Question: I have an one to many table, and if there is rows that have same reference id(Paragraph ID) I want to concatenate so LoginName value have many in same row.
This query does what I want it to do but there is a problem, It replaces first char. the STUFF function requires a replace value.
How can I do this without replacing first char?
'''
SELECT DISTINCT
ParagraphID
, STUFF((
SELECT N'|' + CAST([LoginName] AS VARCHAR(255))
FROM [dbo].[CM_Signature] f2
WHERE f1.ParagraphID = f2.ParagraphID
FOR XML PATH ('')), 1, 2, '') AS FileNameString
FROM [dbo].[CM_Signature] f1
'''

Expected value:
'''
Daniel | Emma
'''
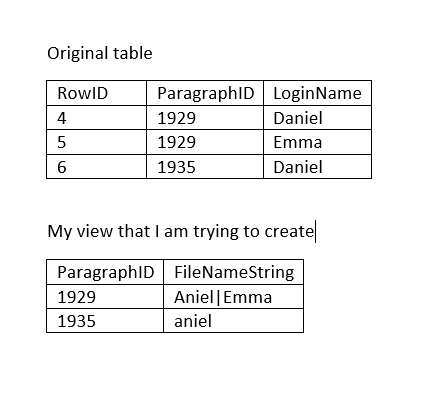
Answer: Here is what you can use:
'''
SELECT DISTINCT
ParagraphID
, STUFF((
SELECT N' | ' + CAST([LoginName] AS VARCHAR(255))
FROM [dbo].[CM_Signature] f2
WHERE f1.ParagraphID = f2.ParagraphID
FOR XML PATH ('')), 1, 1, '') AS FileNameString
FROM [dbo].[CM_Signature] f1
'''
Note the 'STUFF("...", 1, 1, '')' instead of 'STUFF("...", 1, 2, '')'.
Because you need to replace 1 char instead of 2 (To remove the first '|').
Output:
'''
Daniel|Emma
'''
Also, if you want to have spaces before and after the '|', just use this query:
'''
SELECT DISTINCT
ParagraphID
, STUFF((
SELECT N' | ' + CAST([LoginName] AS VARCHAR(255))
FROM [dbo].[CM_Signature] f2
WHERE f1.ParagraphID = f2.ParagraphID
FOR XML PATH ('')), 1, 3, '') AS FileNameString
FROM [dbo].[CM_Signature] f1
'''
Note that this time we removed 3 chars ('STUFF("...", 1, 3, '')').
Output:
'''
Daniel | Emma
'''